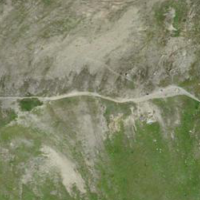
EUNIS habitat code: 31
Species observed at this site:
Montifringilla nivalis
Motacilla alba